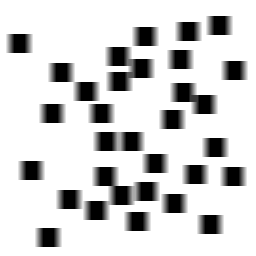
Squares: 32
Triangles: 0
Stars: 0
Total shapes: 32